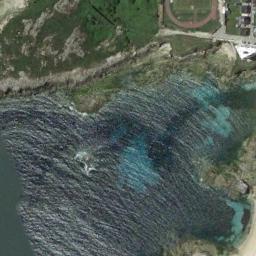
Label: beach